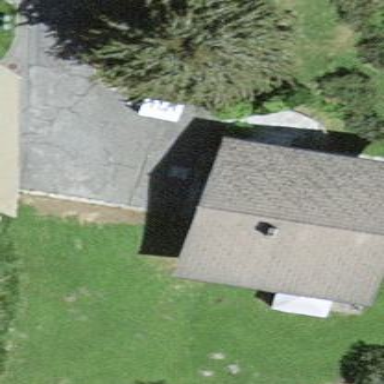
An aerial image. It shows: Simple house.